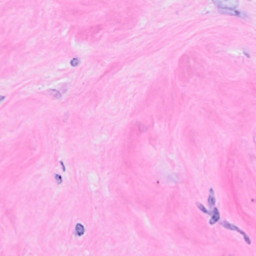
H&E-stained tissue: Breast